Question: What is the maximum amount of money that can be robbed from the houses? The neighbour houses cannot be robbed at the same time.
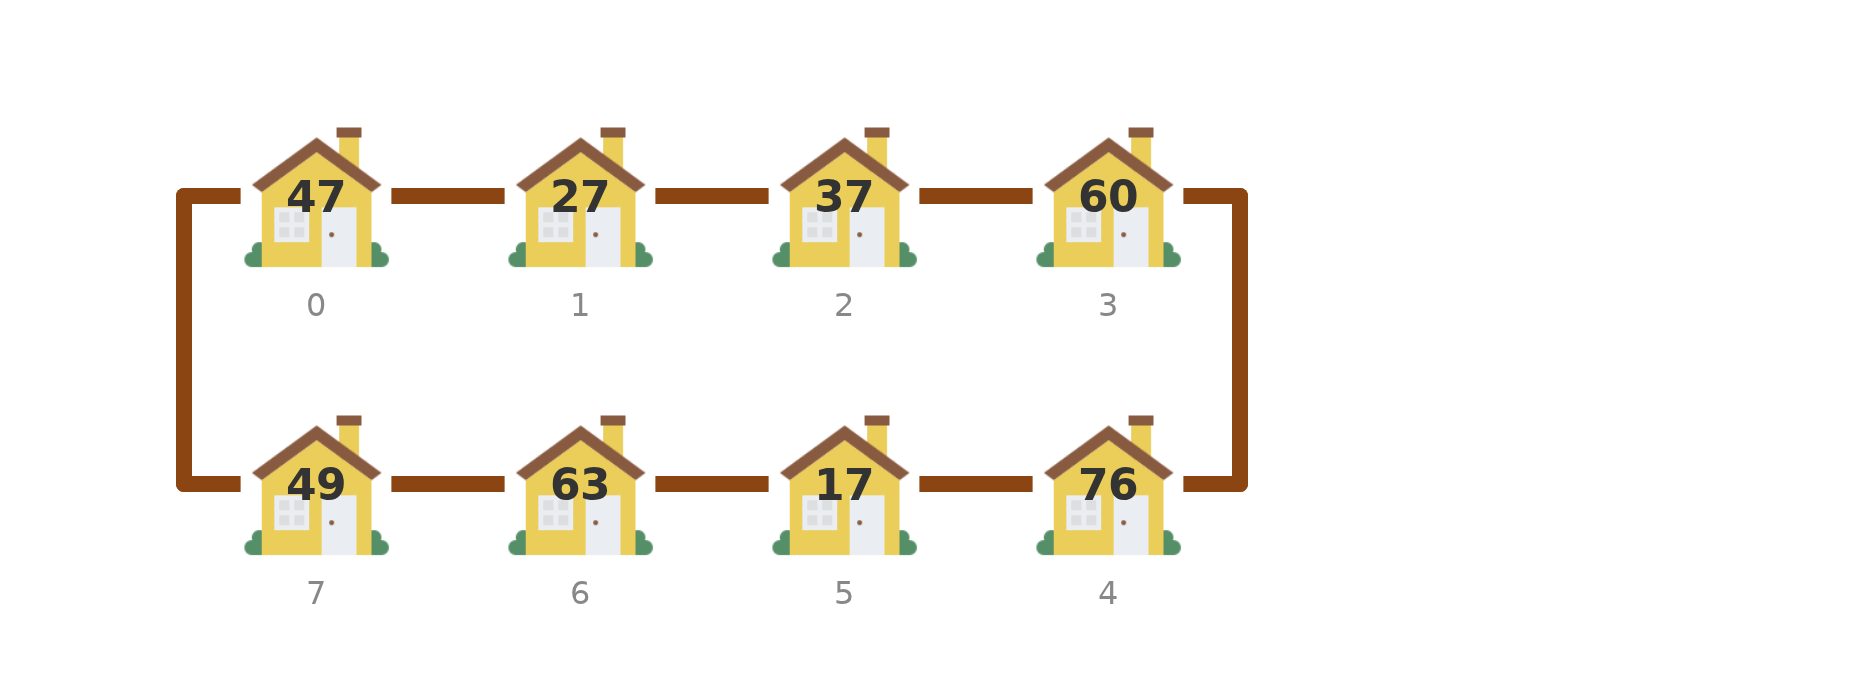
Answer: 223